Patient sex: M
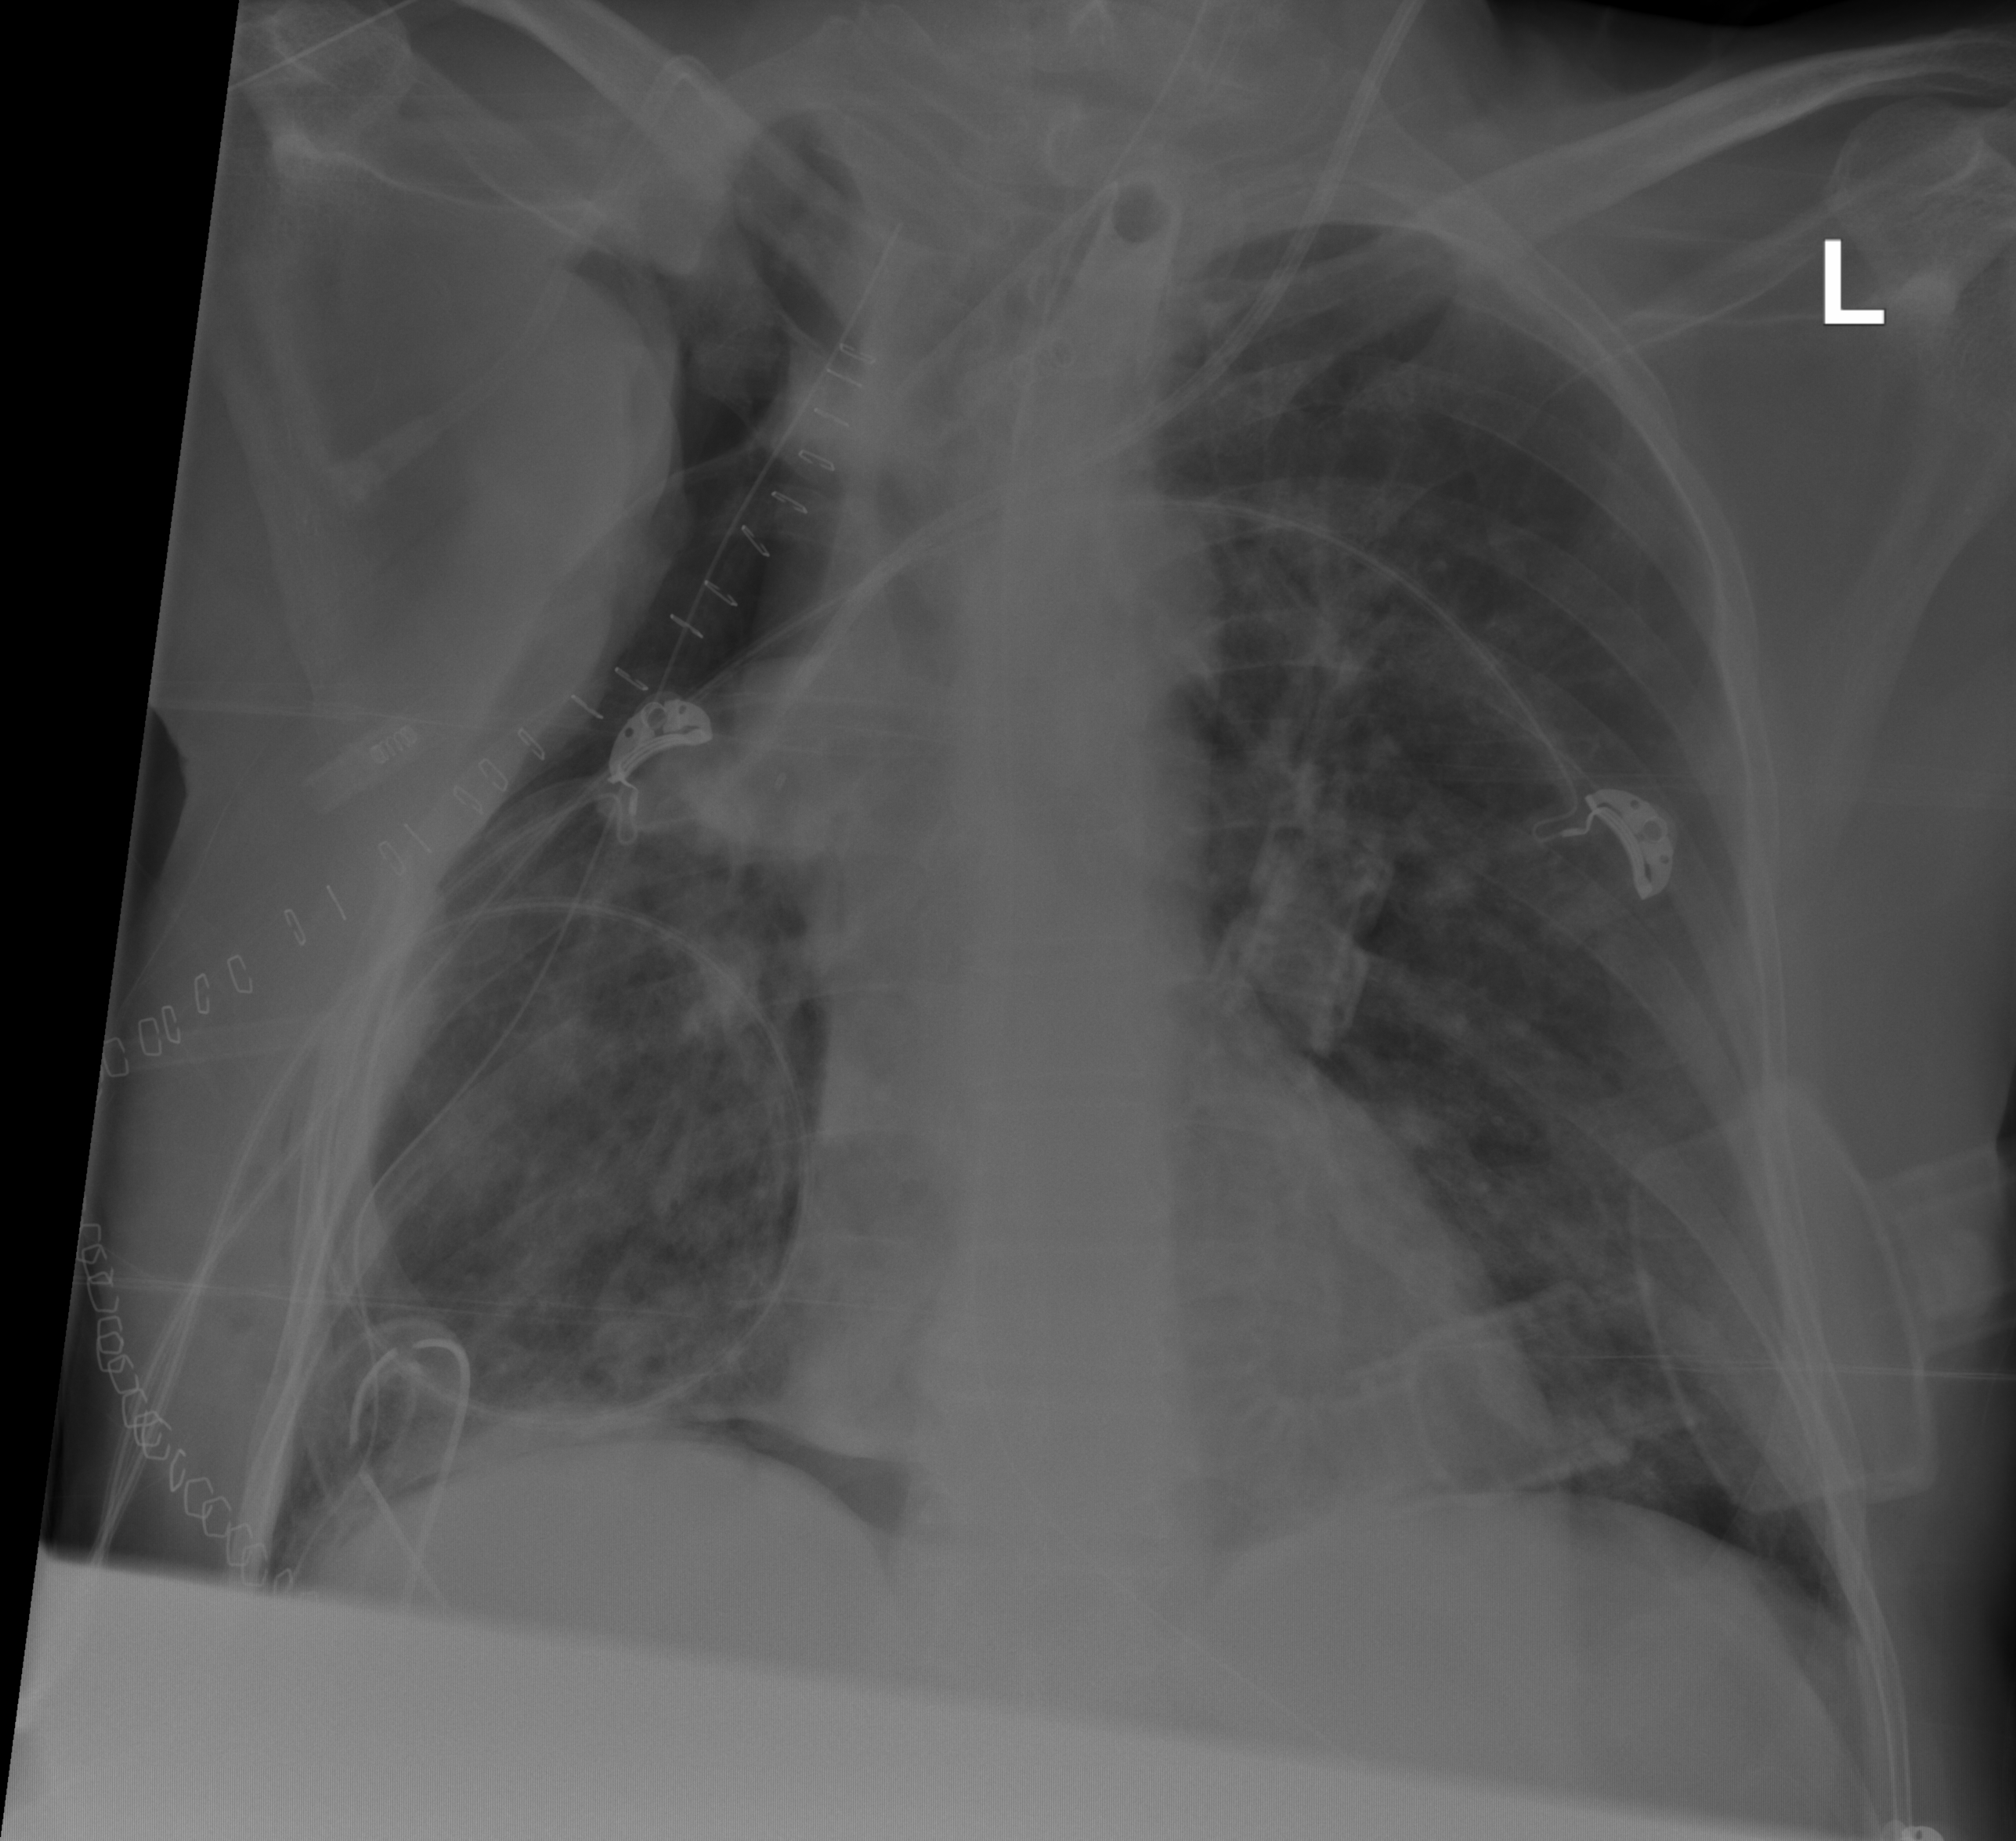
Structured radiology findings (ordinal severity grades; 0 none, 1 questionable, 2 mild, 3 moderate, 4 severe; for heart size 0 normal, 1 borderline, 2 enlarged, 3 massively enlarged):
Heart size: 1
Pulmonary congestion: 0
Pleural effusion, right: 0
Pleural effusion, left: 0
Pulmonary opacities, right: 0
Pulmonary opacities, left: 0
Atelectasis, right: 3
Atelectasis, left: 0